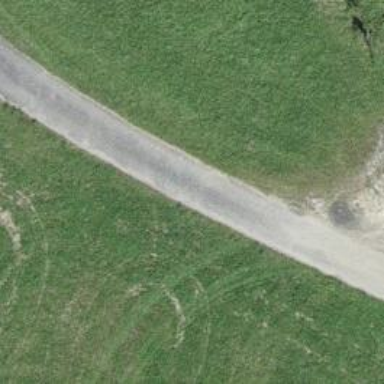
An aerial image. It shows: Unclassified road with asphalt surface.